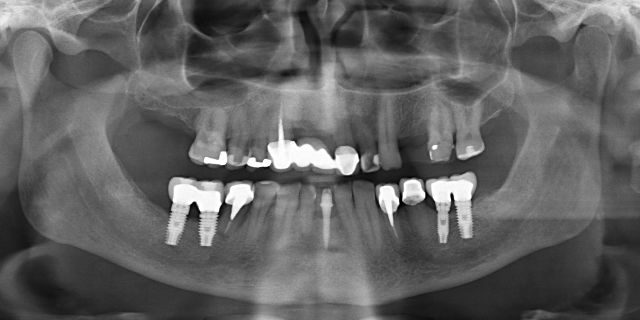
adult